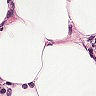
Metastatic tissue present: no